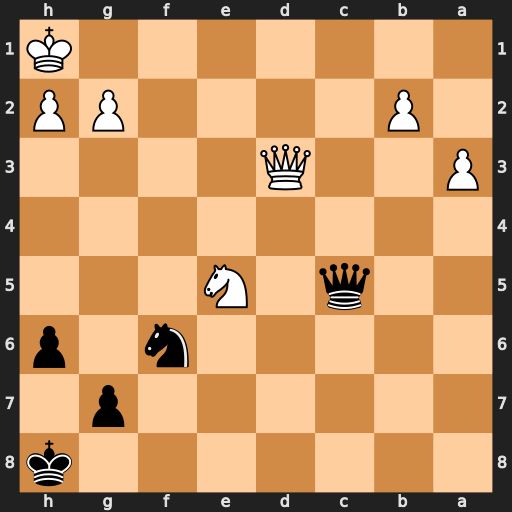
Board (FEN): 7k/6p1/5n1p/2q1N3/8/P2Q4/1P4PP/7K
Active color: b
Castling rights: -
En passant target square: -
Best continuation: Qc1+ Qd1 Qxd1#